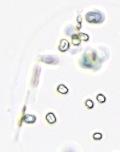
Label: Phaeocystis